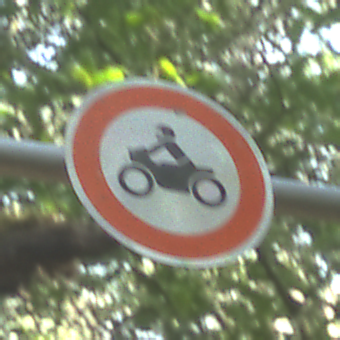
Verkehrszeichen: VerbotKraftraeder
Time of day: Midday
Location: Outdoor (Nature)
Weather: Clear
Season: NotSpecified
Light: Natural